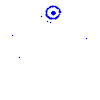
Particle: kaon